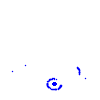
Particle: kaon